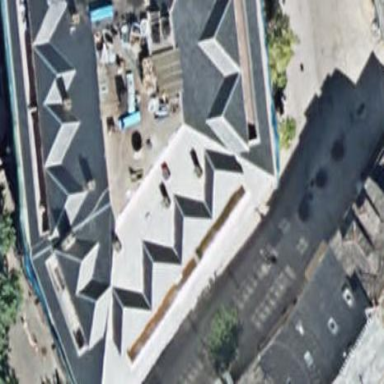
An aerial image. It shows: Part of building.